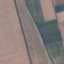
Land use / land cover class: AnnualCrop